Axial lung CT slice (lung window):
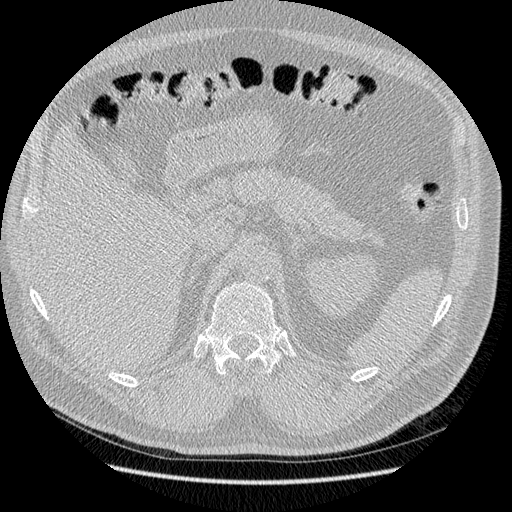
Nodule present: no